Question: I have the following mysql query
---
'''
select a.agency_name, a.green ,b.red, c.amber
from (select count(action_status) as green, agency_name from tbl_actions
where action_status='In Progress' group by agency_name) a
join (select count(action_status) as red, agency_name from tbl_actions
where action_status='Delayed' group by agency_name) b on a.agency_name=b.agency_name
join (select count(action_status) as amber, agency_name from tbl_actions
where act_status='Completed' group by agency_name) c on a.agency_name=c.agency_name
'''
---
and it is returning blank values as

I do have these fields in the db populated with relevant data.
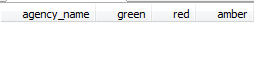
Answer: Conditional aggregation is much simpler:
'''
select a.agency_name,
sum(a.action_status = 'In Progress') as green,
sum(a.action_status = 'Delayed') as red,
sum(a.action_status = 'completed') as amber
from tbl_actions a
group by a.agency_name;
'''
A self-join is not necessary. The reason you are getting no rows in the result set is because no agency has all three statuses.